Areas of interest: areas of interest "People's Department Store Home Appliance Plaza"
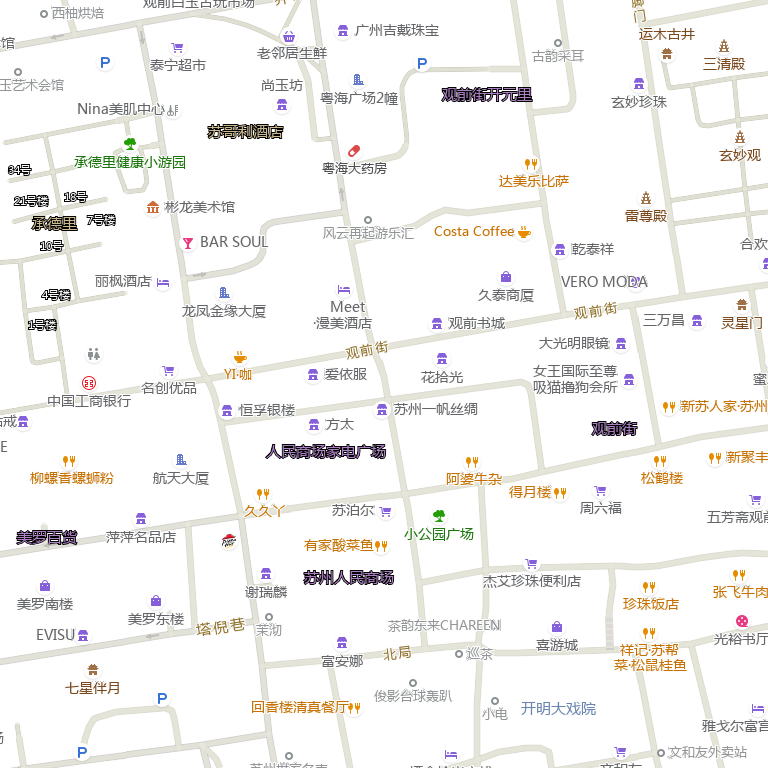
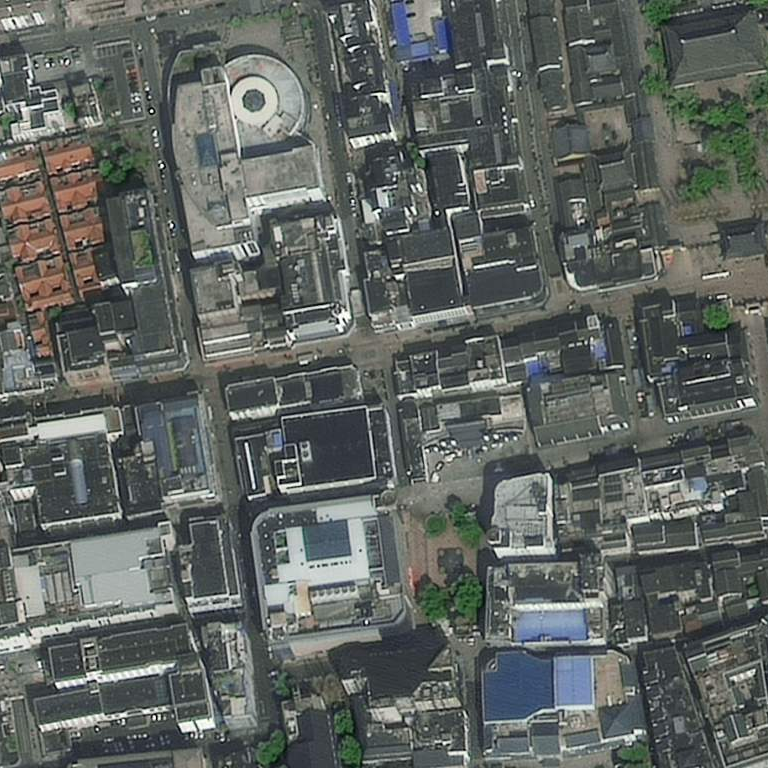